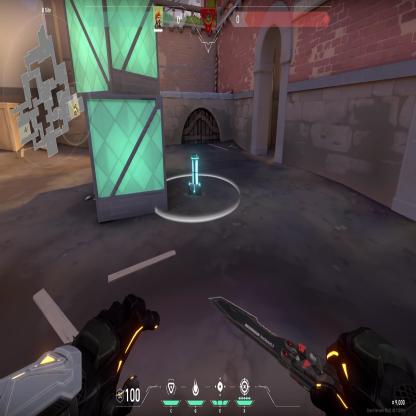
Label: planted spike